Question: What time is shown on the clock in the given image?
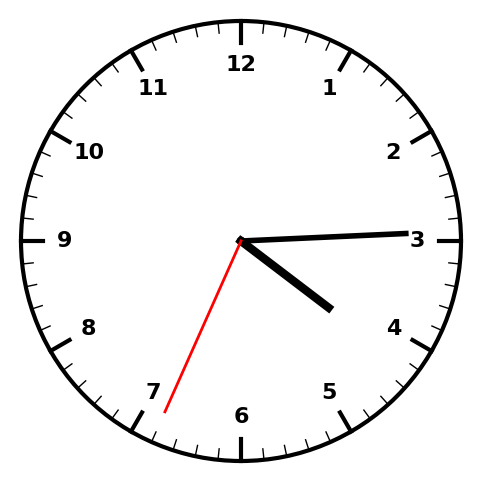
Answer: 04:14:34